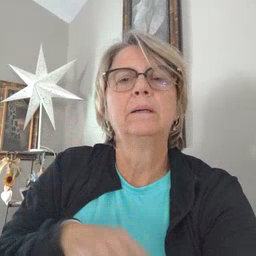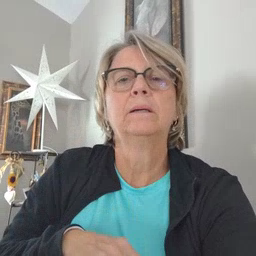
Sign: wait